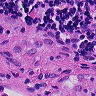
Metastatic tissue present: no